Identify the alterations between these two images.
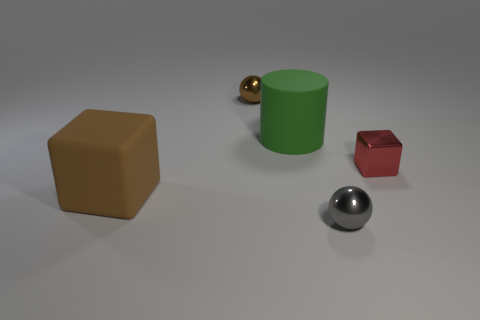
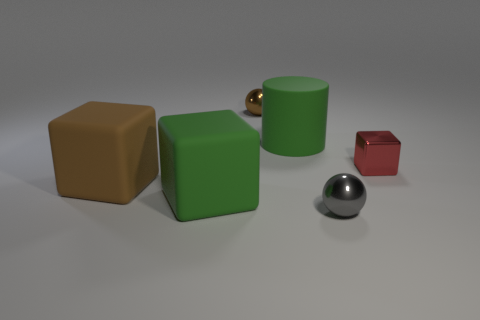
the green cube has been added
the green matte block has been newly placed
the large green cube has appeared
the big green rubber block to the left of the small brown metal thing has been newly placed
the large green matte block on the right side of the brown rubber block has been newly placed
the big green matte block in front of the small red metallic object has appeared
the large green matte cube that is left of the green cylinder has been newly placed